Question: Is there any way converting a 2d array of hex codes to a png image?
The arrays look like this (only much larger)
'''
[
[
'#FF0000',
'#00FF00'
],
[
'#0000FF',
'#000000'
]
]
'''
From this array, the image should look like this

If the method doesn't work with arrays like this, what type of array will it work with?
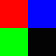
Answer: If you want to render a PNG client-side, without libraries, you can use the HTML5 Canvas.
Either way, I recommend to stick to a one-dimension array, and store the image's dimensions. It makes things a lot easier to work with.
'''
var pixels = [ ... ], // your massive array
width = 4, // width in pixels
height = Math.ceil(pixels.length / width),
// Create canvas
canvas = document.createElement('canvas'),
context = canvas.getContext('2d'),
imgData = context.createImageData(width, height);
canvas.height = height;
canvas.width = width;
// fill imgData with colors from array
for(var i = 0; i < pixels.length; i++) {
// Convert pixels[i] to RGB
// See http://stackoverflow.com/questions/<PHONE>/rgb-to-hex-and-hex-to-rgb
imgData[i] = r;
imgData[i + 1] = g;
imgData[i + 2] = b;
imgData[i + 3] = 255; // Alpha channel
}
// put data to context at (0, 0)
context.putImageData(imgData, 0, 0);
// output image
var img = new Image();
img.src = canvas.toDataURL('image/png');
// add image to body (or whatever you want to do)
document.body.appendChild(img);
'''
Alternatively, if you can't rely on a relatively new feature like this, or simply find this too much work, you can go for Tom's answer :)